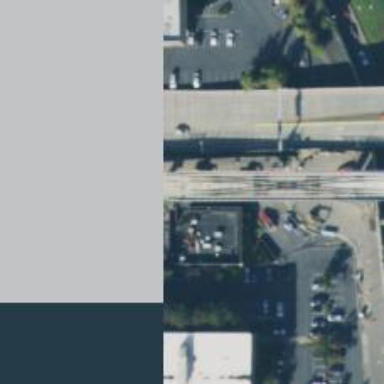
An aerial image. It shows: Light rail bridge.